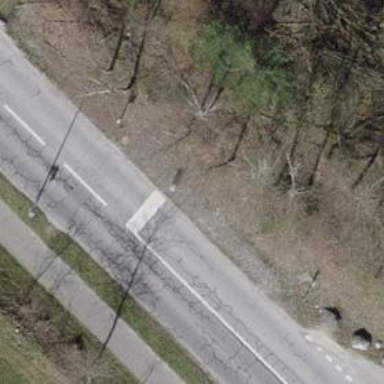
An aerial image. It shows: Road with traffic signals.